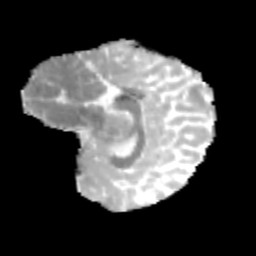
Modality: MD
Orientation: sagittal
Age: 10
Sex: female
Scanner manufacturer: siemens
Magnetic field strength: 3 T
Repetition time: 3.8 s
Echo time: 0.07 s